Brain MRI, modality: ceT1
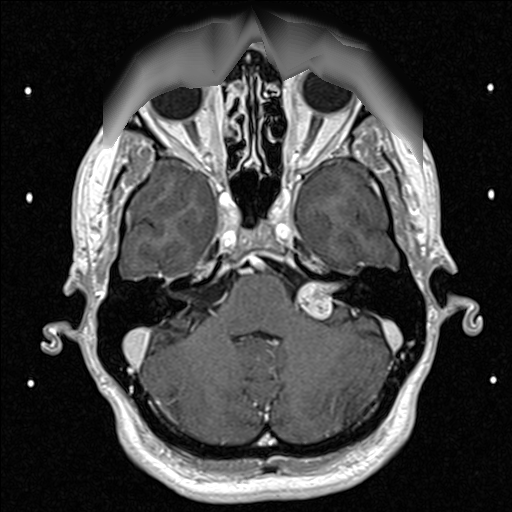